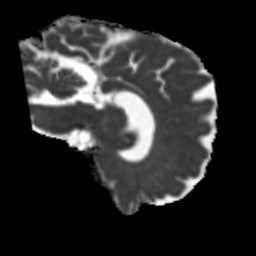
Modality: MD
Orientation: sagittal
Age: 64
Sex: male
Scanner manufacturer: siemens
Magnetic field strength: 3 T
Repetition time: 5.25 s
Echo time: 0.08 s